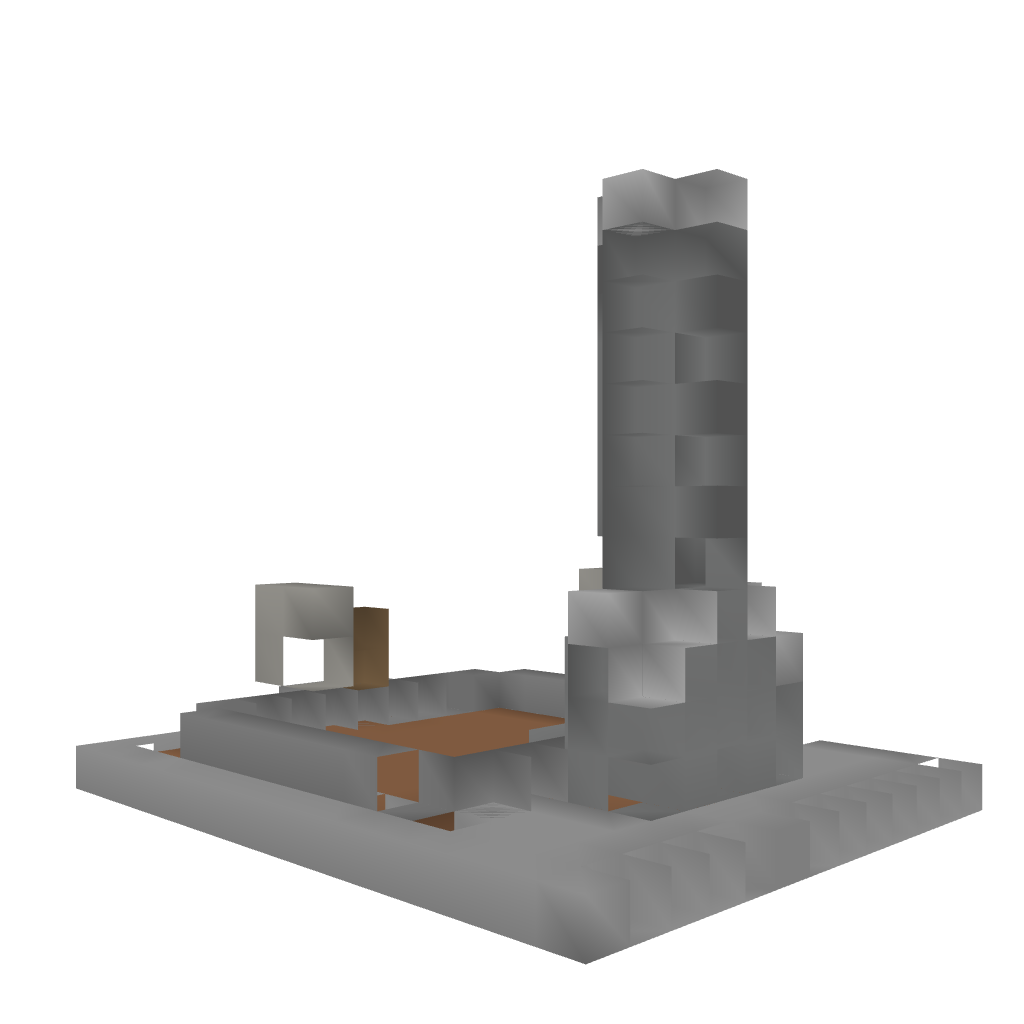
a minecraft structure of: Small Modern House